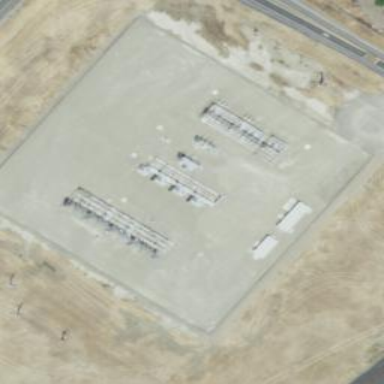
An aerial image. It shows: Power substation.